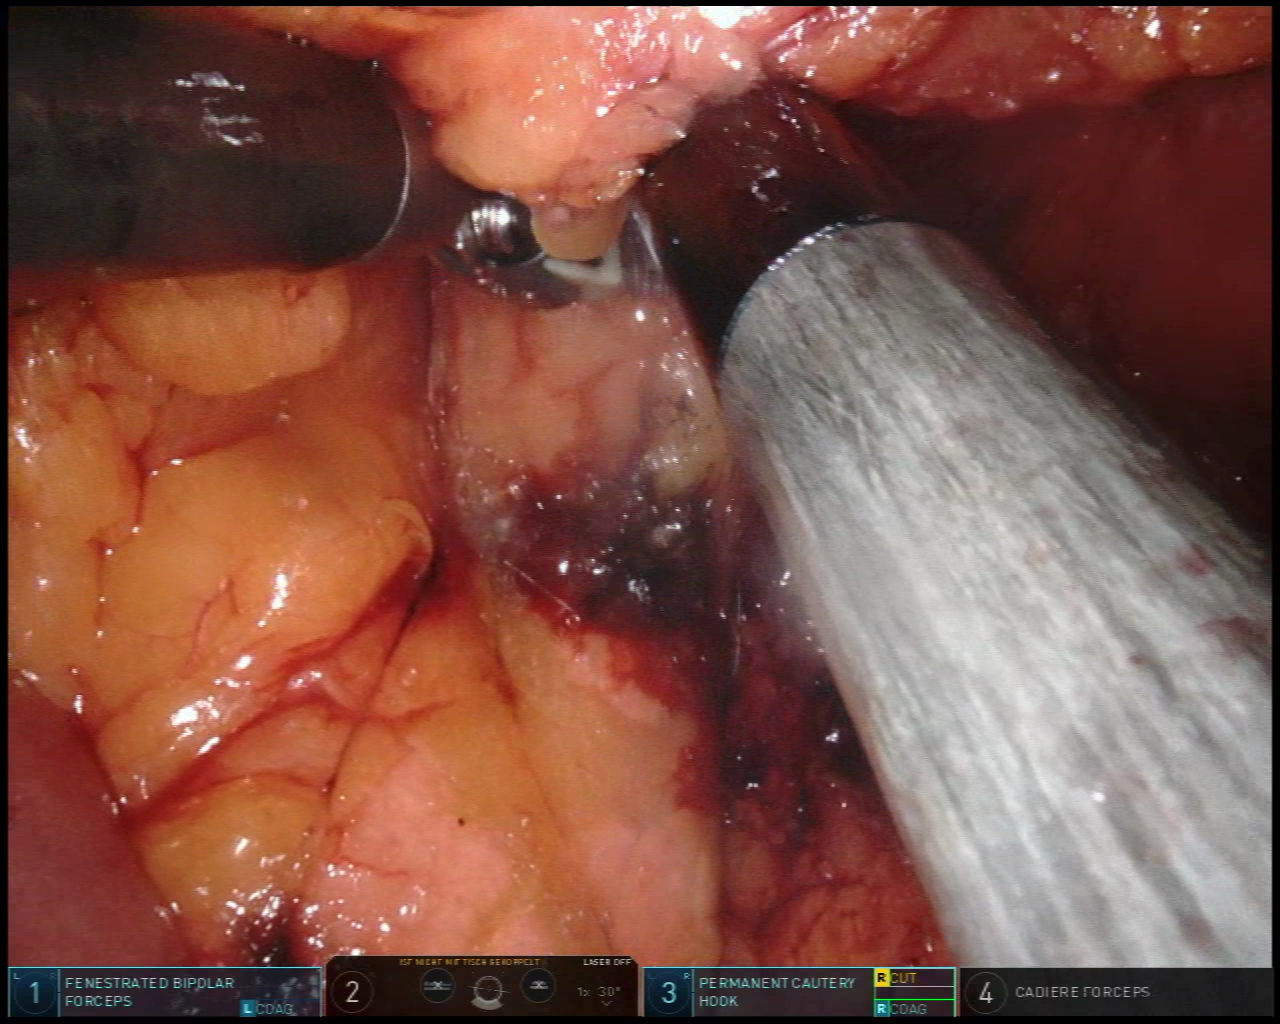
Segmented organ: pancreas
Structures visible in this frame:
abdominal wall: no
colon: no
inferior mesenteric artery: no
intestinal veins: no
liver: no
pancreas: yes
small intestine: yes
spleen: no
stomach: no
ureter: no
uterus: no
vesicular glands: no